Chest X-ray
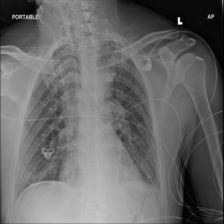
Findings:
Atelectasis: negative
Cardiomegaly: negative
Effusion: negative
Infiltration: negative
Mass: negative
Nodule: negative
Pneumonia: negative
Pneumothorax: negative
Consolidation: negative
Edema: negative
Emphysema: negative
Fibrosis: negative
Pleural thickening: negative
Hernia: negative